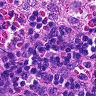
Metastatic tissue present: no